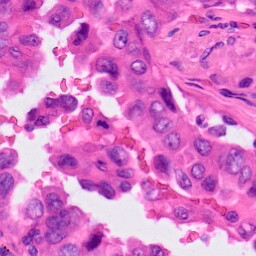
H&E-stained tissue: Lung